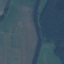
Label: River